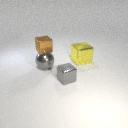
large yellow metal cube behind small gray metal cube